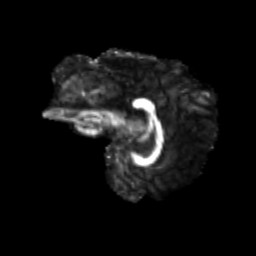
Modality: FA
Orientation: sagittal
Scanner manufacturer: siemens
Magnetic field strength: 3 T
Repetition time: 9.2 s
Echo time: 0.084 s